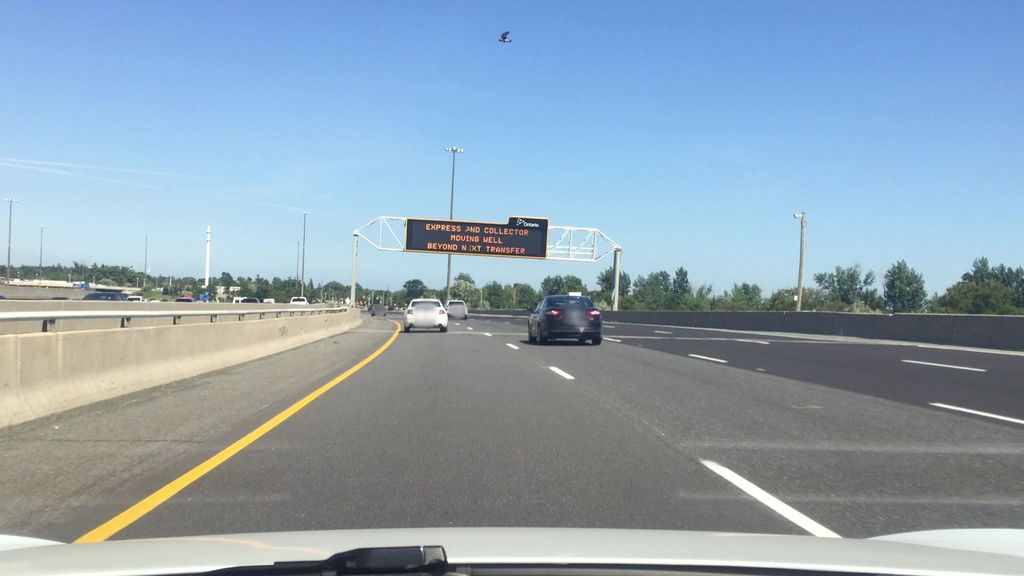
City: toronto